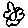
Label: flower